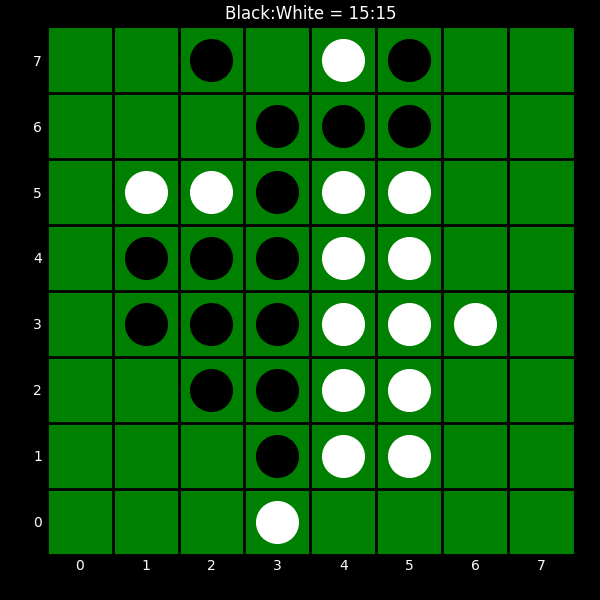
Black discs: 15
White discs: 15